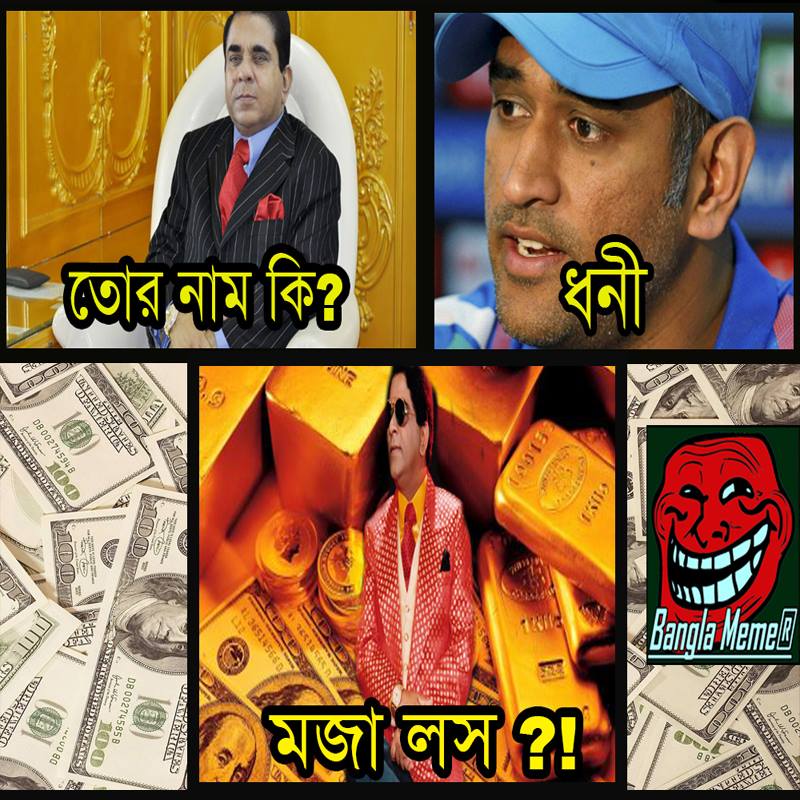
Caption: তোর নাম কি ?   ধনী      মজা লস ? !
Label: hate